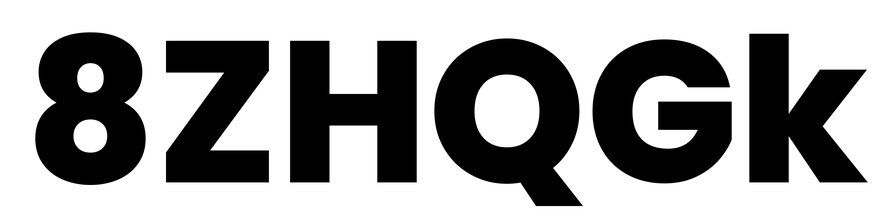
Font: Poppins-ExtraBold